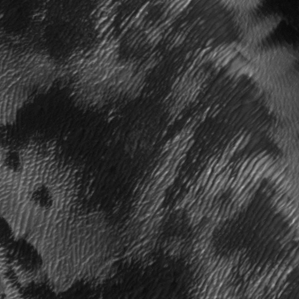
Label: frost